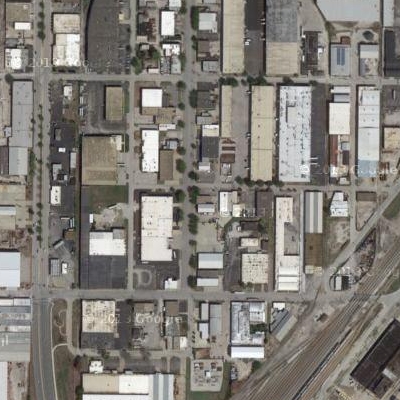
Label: Industry